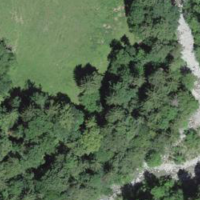
EUNIS habitat code: 44
Species observed at this site:
Lathyrus vernus